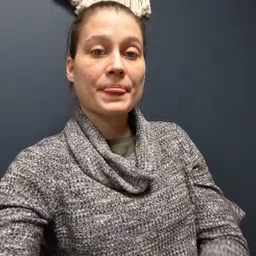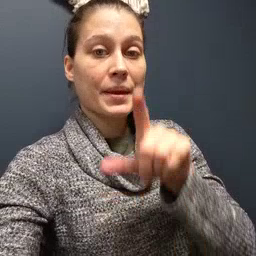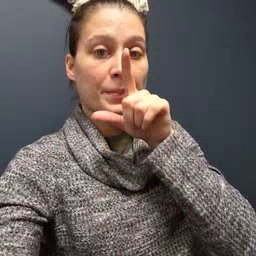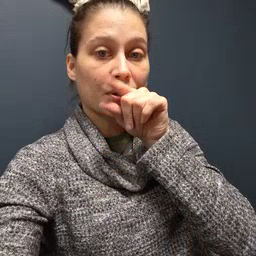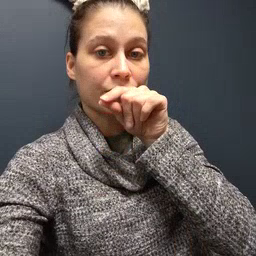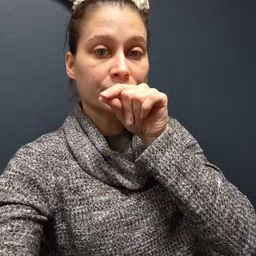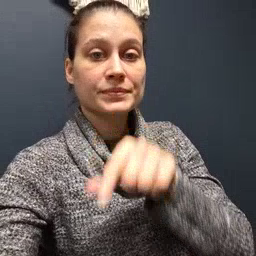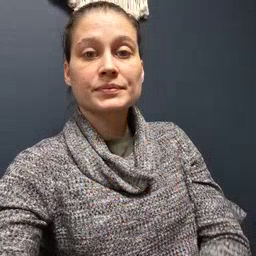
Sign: bird